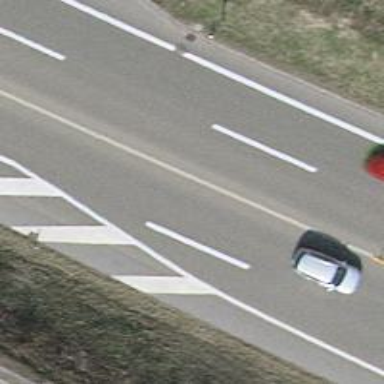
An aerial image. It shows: Asphalt motorway of trunk classification.